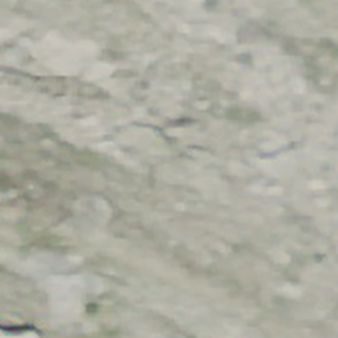
Label: other